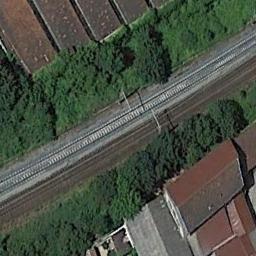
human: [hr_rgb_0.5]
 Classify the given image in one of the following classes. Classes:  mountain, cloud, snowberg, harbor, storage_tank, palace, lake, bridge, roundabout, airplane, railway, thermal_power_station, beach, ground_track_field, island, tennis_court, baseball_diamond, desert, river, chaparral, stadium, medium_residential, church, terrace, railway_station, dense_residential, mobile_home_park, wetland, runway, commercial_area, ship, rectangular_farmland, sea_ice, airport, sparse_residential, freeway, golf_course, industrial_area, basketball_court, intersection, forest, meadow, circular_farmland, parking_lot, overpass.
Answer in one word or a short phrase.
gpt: railway